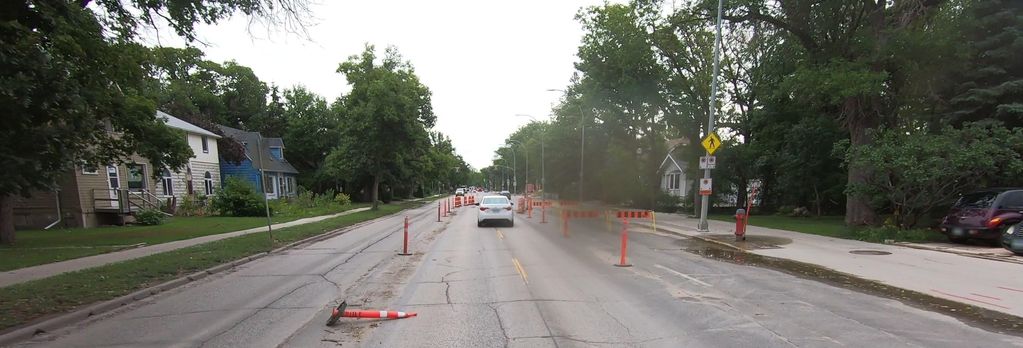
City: winnipeg